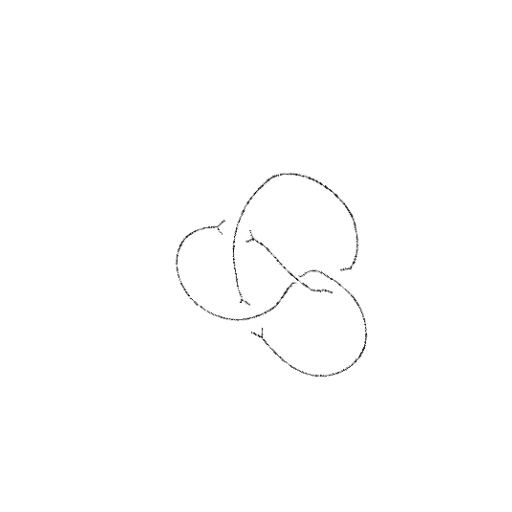
Crossing number: 4